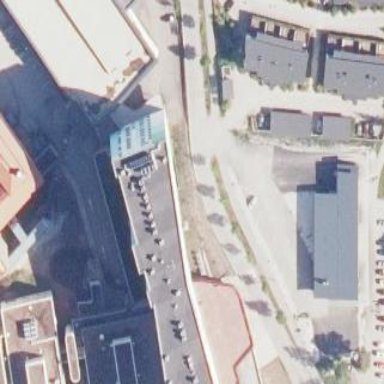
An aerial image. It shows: Hospital building.